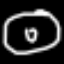
Label: donut